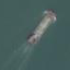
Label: civil